Interaction volume radius: 10 \u00c5
Interaction volume height: 35 \u00c5
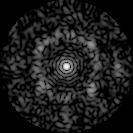
Disorder parameter: 0.7075